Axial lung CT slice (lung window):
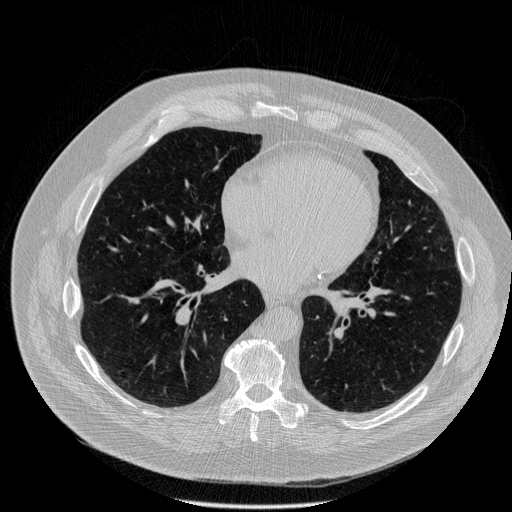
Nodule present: no